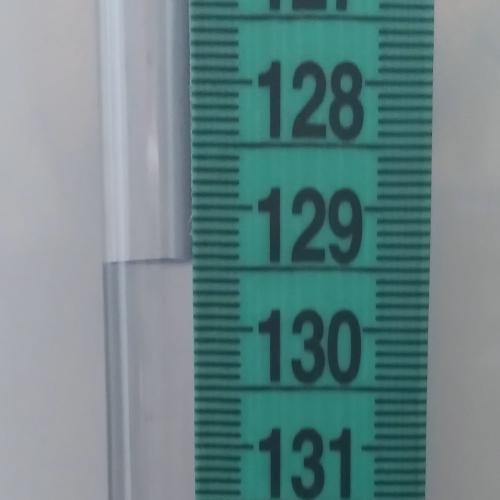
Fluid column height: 129.5 cm